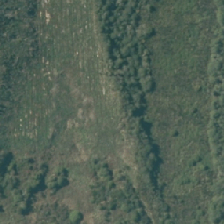
Land cover: harvested_forest